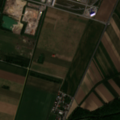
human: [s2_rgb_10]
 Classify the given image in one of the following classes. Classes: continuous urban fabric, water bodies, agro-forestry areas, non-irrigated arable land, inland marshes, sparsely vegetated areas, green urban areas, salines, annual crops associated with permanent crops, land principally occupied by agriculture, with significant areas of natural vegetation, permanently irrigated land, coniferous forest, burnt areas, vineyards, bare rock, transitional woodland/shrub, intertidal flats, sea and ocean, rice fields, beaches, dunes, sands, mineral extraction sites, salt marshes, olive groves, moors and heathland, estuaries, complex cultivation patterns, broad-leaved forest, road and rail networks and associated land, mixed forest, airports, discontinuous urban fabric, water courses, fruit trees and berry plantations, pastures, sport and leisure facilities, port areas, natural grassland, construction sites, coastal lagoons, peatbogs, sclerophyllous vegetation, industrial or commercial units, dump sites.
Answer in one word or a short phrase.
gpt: discontinuous urban fabric, mineral extraction sites, sport and leisure facilities, non-irrigated arable land, broad-leaved forest